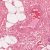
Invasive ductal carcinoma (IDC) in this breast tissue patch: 0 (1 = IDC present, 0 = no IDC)